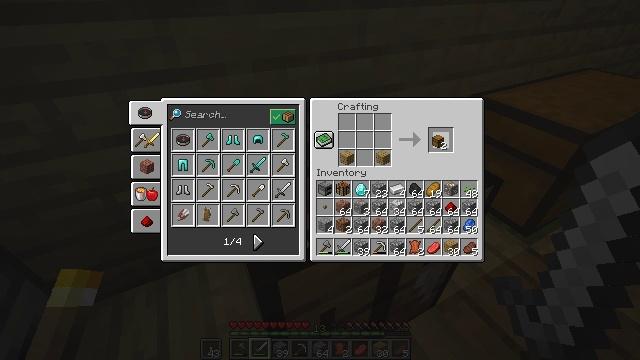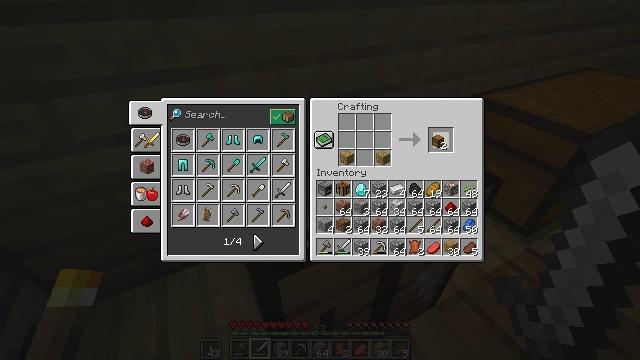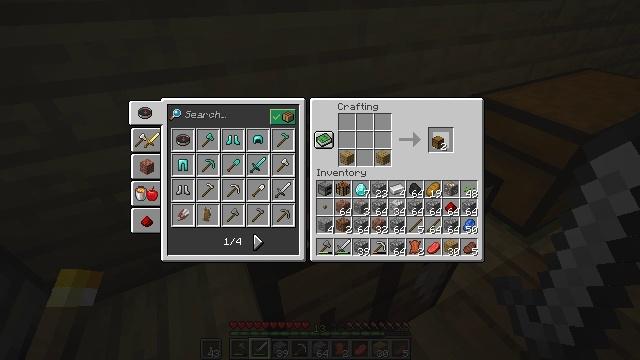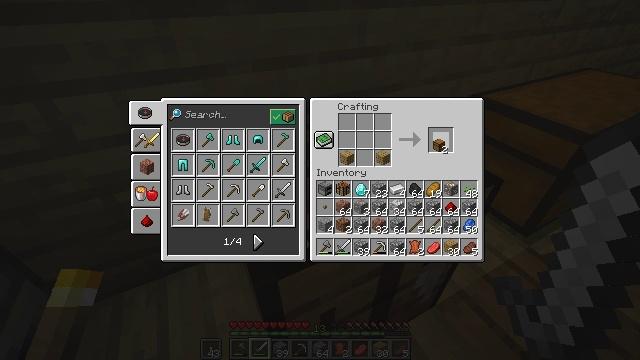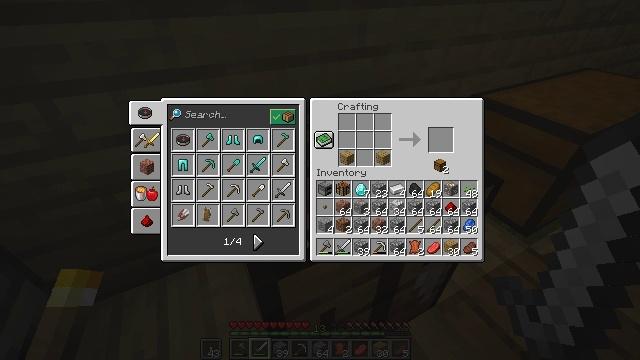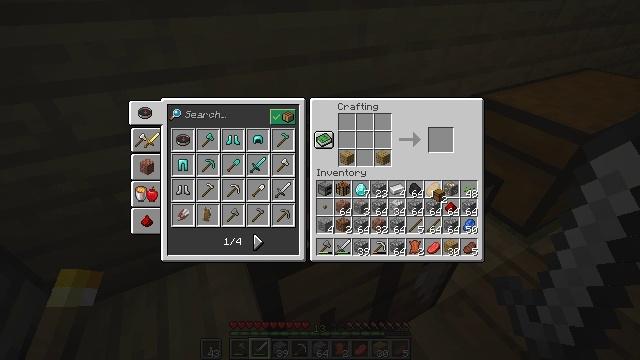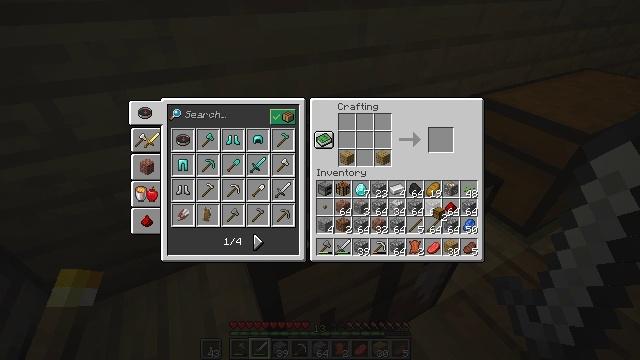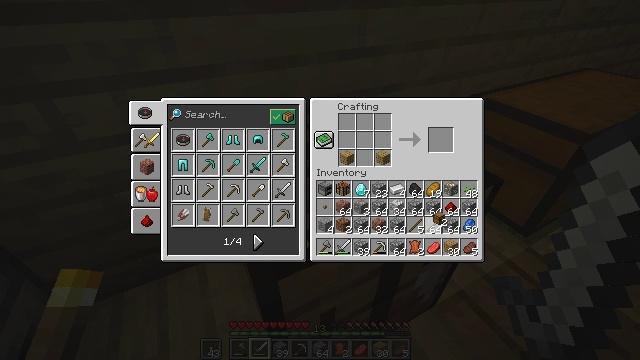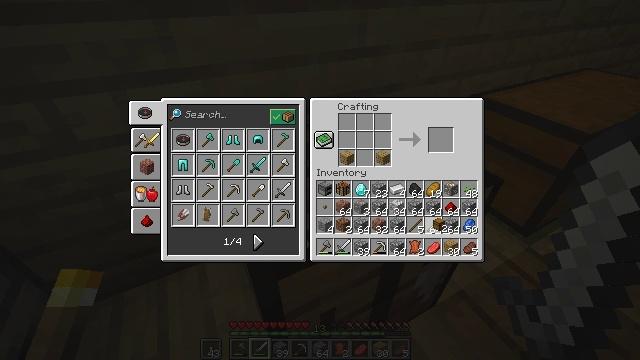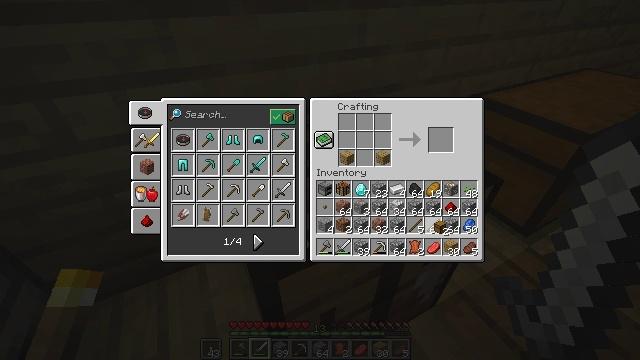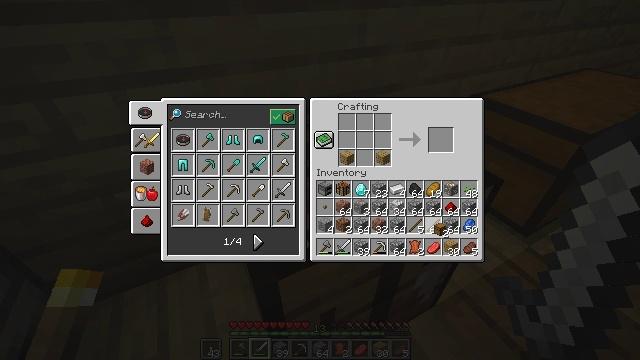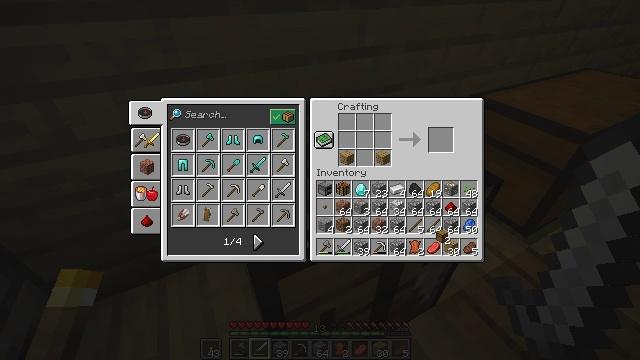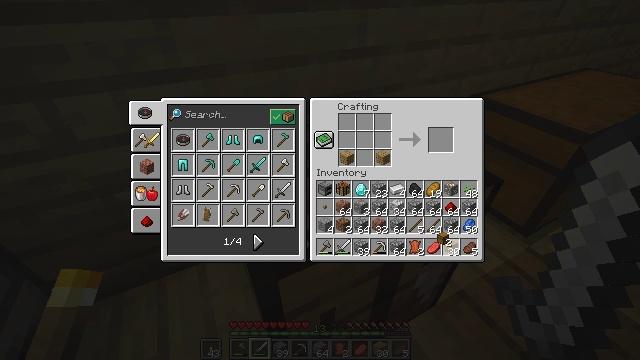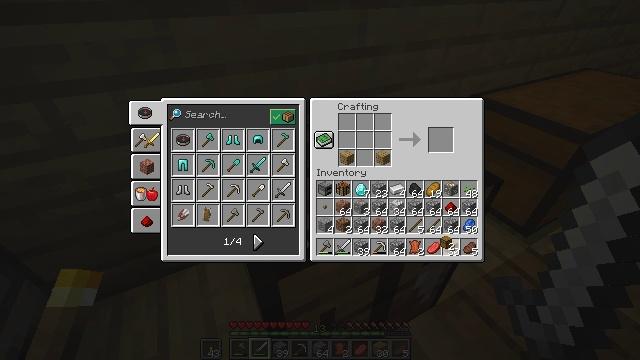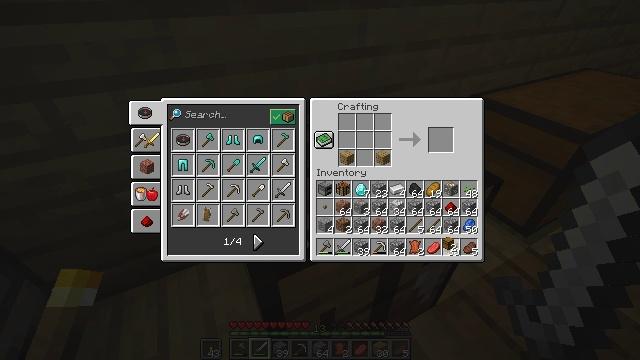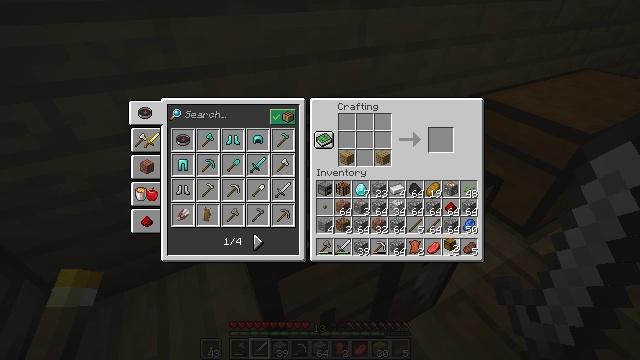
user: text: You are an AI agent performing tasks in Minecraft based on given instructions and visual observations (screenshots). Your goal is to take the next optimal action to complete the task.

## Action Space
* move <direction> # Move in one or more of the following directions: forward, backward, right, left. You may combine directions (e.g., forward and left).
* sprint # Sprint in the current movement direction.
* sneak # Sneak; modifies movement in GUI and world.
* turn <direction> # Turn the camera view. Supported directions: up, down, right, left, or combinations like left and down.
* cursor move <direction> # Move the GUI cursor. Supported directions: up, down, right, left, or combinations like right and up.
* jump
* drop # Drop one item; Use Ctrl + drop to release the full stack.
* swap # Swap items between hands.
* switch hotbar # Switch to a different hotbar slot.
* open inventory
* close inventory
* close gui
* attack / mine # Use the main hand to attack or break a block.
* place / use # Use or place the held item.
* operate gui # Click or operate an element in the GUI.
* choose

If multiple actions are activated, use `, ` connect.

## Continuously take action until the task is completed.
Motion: motion action
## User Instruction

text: Drop an oak button.
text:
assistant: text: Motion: open gui
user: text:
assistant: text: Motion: no_op
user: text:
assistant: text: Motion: no_op
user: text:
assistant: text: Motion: cursor move down
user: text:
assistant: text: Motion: cursor move down
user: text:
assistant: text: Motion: cursor move down
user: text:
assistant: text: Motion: no_op
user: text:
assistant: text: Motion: no_op
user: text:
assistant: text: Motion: no_op
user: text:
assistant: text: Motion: no_op
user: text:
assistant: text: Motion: no_op
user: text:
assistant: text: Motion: no_op
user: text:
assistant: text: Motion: no_op
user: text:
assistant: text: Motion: no_op
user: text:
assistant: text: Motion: no_op
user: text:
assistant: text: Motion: no_op
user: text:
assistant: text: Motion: no_op
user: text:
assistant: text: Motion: no_op
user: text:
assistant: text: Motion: operate gui
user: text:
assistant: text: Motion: operate gui
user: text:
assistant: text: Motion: operate gui
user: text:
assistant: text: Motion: no_op
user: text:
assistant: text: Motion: no_op
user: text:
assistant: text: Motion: cursor move up
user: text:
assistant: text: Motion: cursor move up
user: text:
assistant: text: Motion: cursor move up
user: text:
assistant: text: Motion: no_op
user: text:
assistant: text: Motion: no_op
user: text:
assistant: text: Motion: no_op
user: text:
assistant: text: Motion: no_op